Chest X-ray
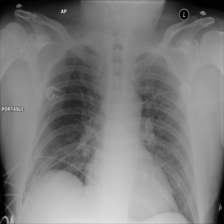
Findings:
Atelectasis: negative
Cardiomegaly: negative
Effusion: negative
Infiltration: positive
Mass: negative
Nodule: negative
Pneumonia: negative
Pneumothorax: negative
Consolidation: negative
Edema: negative
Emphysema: negative
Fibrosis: negative
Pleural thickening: negative
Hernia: negative